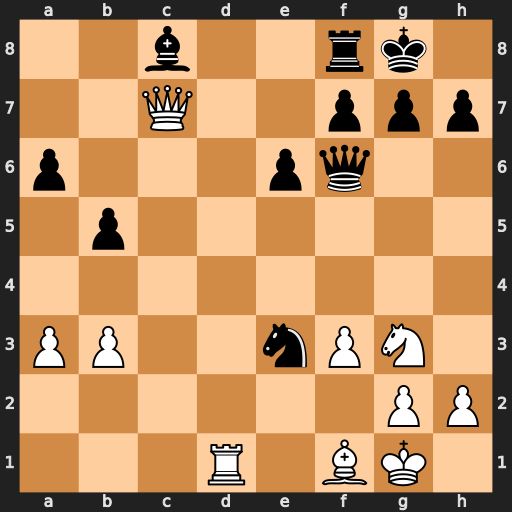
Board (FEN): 2b2rk1/2Q2ppp/p3pq2/1p6/8/PP2nPN1/6PP/3R1BK1
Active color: w
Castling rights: -
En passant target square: -
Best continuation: Ne4 Qh4 g3